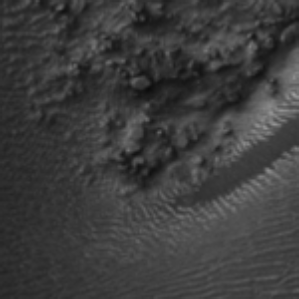
Label: frost